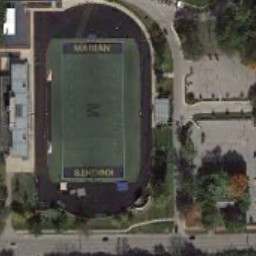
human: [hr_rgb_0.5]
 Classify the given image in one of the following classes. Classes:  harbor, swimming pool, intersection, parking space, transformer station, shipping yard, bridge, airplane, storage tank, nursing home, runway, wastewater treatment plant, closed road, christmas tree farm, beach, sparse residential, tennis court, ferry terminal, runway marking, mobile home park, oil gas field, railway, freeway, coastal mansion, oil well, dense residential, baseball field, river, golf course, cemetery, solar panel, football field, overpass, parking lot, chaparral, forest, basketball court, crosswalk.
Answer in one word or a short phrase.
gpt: football field